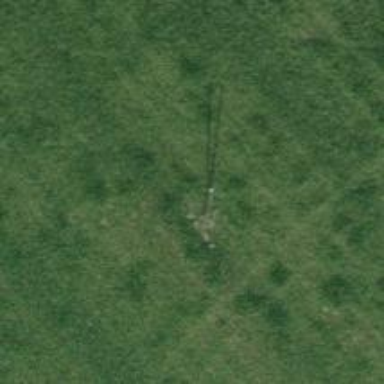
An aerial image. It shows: Communication pole.